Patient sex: M
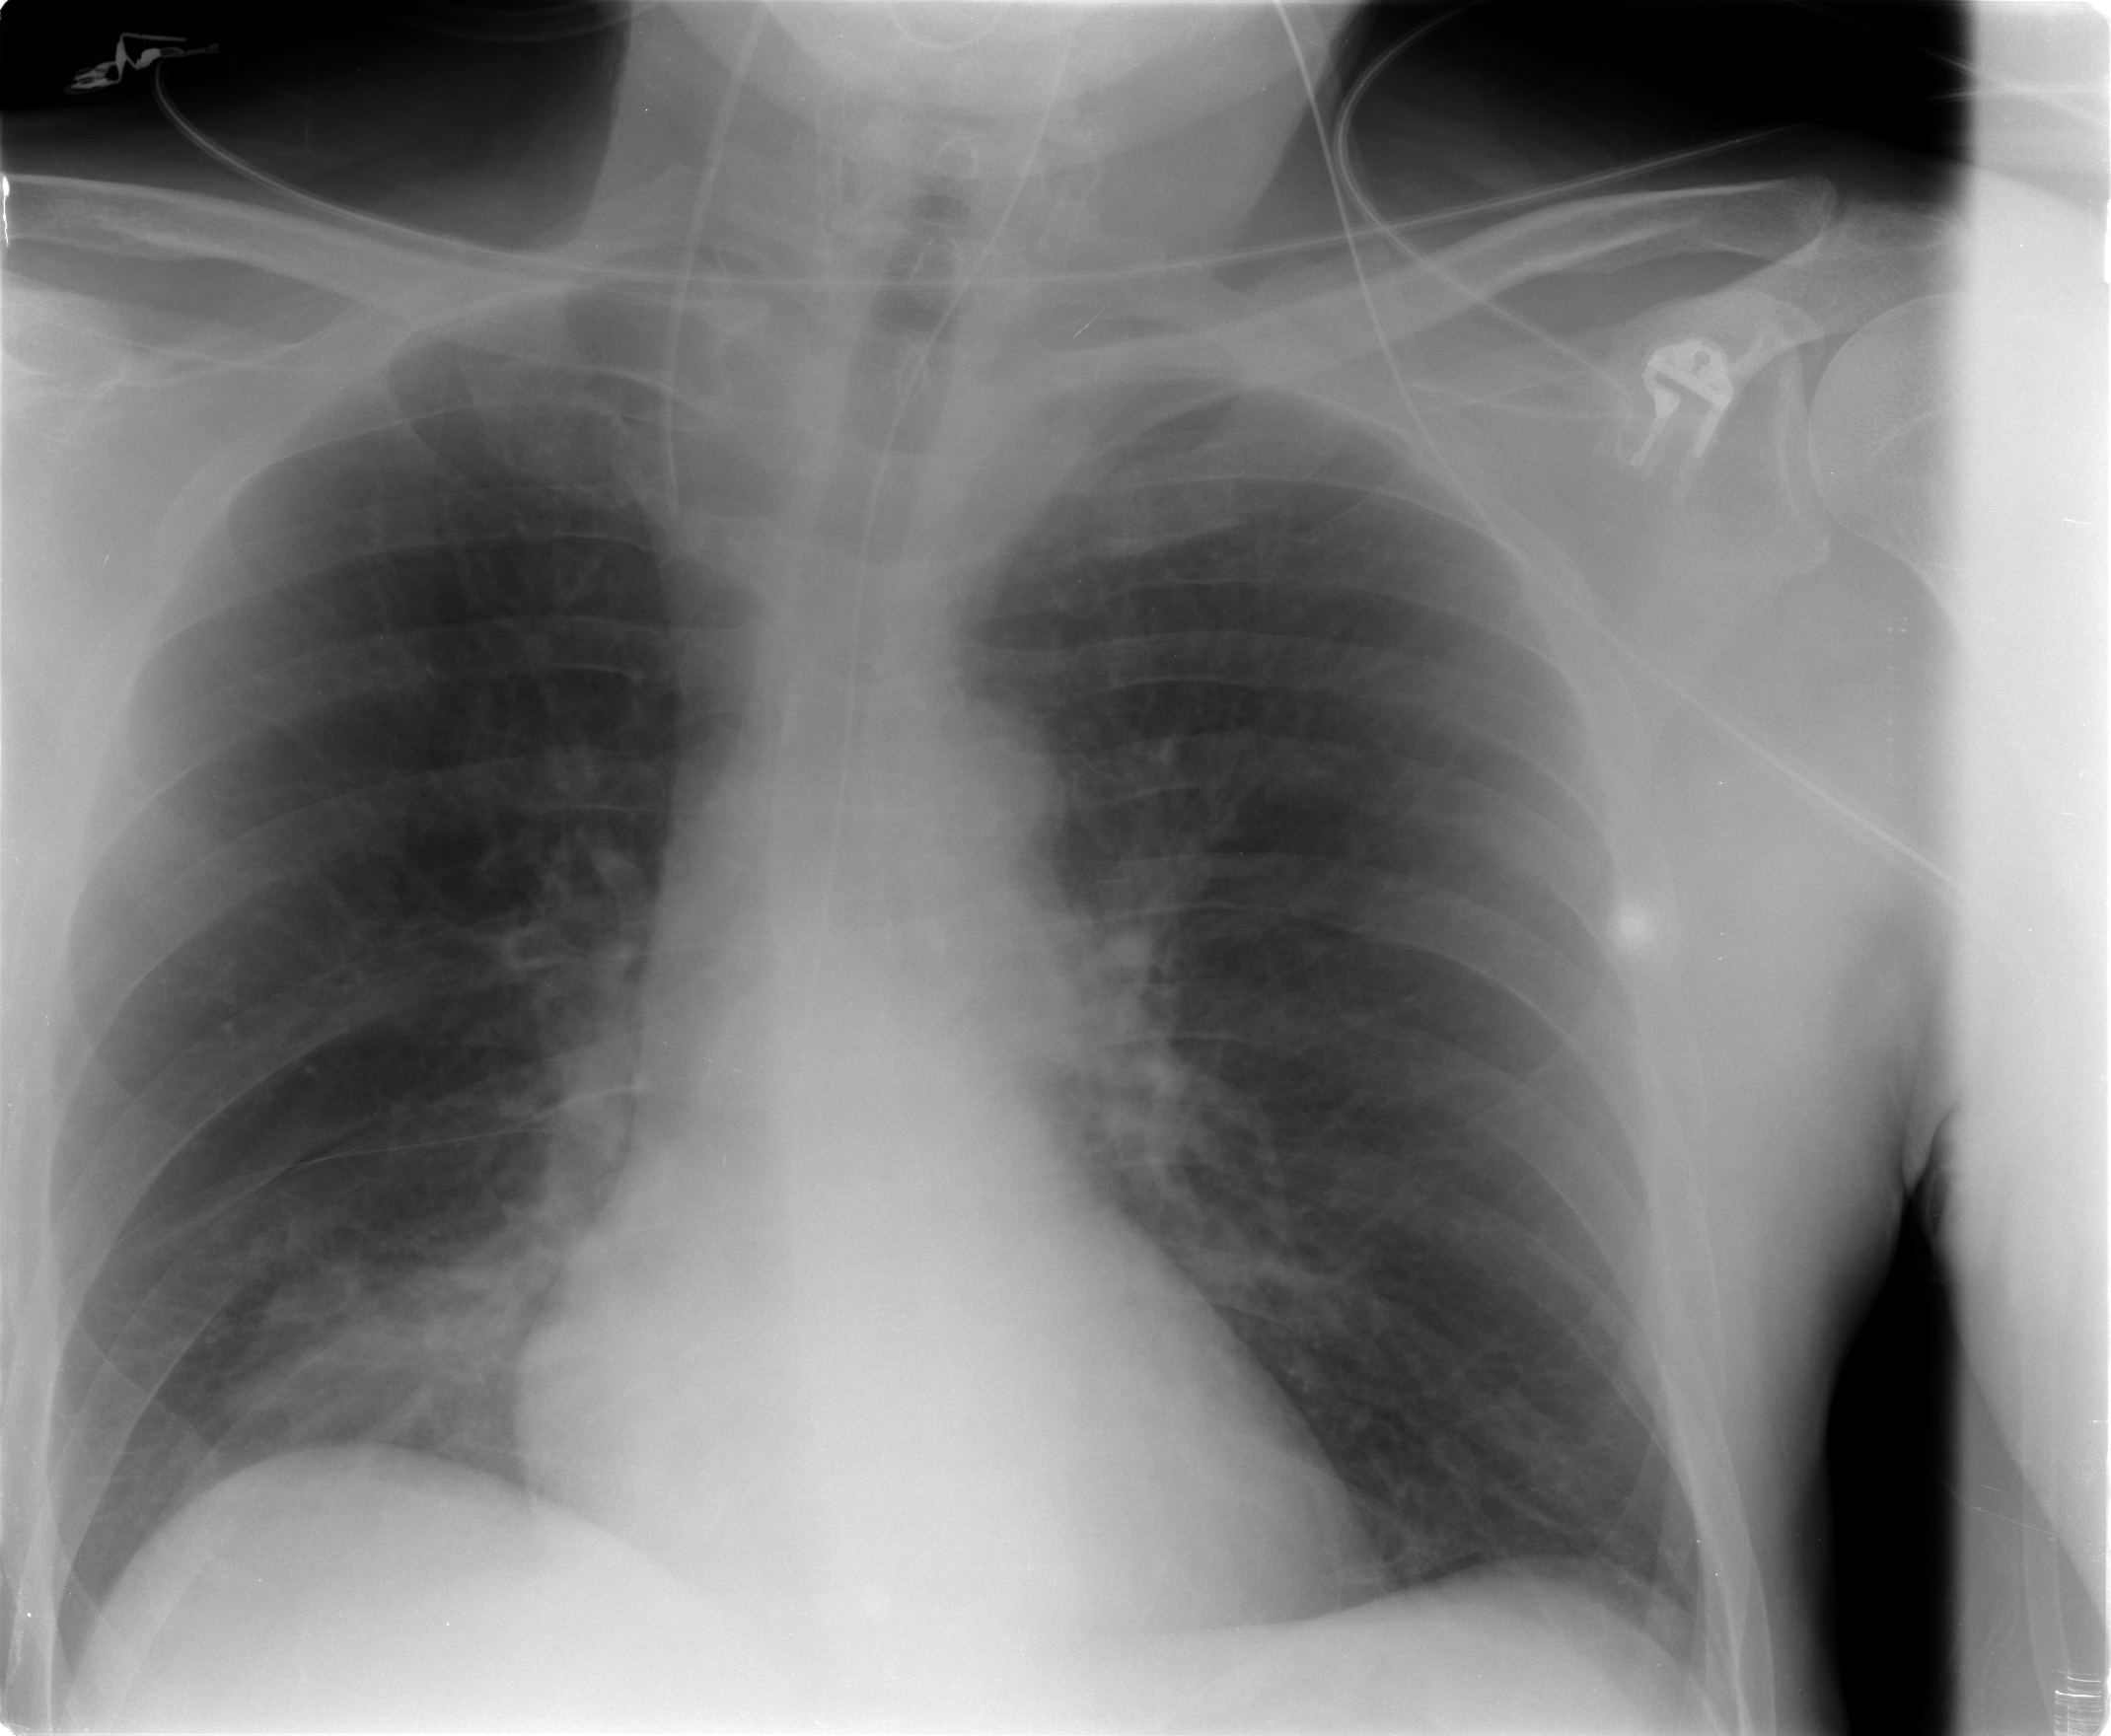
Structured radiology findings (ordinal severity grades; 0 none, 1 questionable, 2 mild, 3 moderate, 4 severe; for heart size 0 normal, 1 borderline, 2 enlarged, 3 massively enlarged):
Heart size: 0
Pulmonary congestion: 0
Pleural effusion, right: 0
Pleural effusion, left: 0
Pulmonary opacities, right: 2
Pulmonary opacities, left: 0
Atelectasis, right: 0
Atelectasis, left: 0